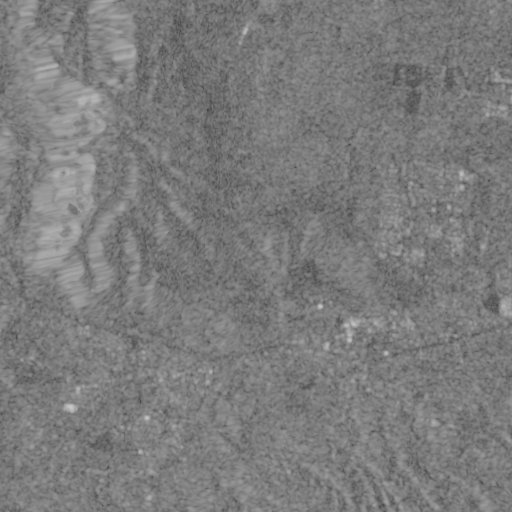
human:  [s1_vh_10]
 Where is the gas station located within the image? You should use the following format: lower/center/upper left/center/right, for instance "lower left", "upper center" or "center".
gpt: The gas station is located in the center right of the image.
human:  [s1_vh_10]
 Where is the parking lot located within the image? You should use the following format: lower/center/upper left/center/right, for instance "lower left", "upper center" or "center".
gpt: The parking lot is located in the center right of the image.
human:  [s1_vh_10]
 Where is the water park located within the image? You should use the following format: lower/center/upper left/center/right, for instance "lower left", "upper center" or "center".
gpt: The water park is located in the lower left of the image.
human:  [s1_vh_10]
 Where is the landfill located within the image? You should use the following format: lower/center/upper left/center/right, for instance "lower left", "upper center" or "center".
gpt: There is no landfill in the image.

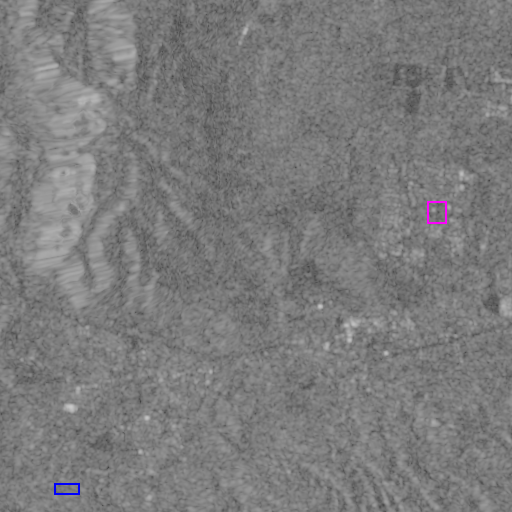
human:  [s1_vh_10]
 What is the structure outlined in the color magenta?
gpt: The structure outlined in magenta is a park.
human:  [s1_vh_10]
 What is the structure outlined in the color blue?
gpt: The structure outlined in blue is a water park.
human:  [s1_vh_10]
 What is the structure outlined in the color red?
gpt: There is no red outline.